Interaction volume radius: 5 \u00c5
Interaction volume height: 45 \u00c5
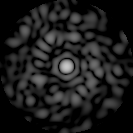
Disorder parameter: 0.8402